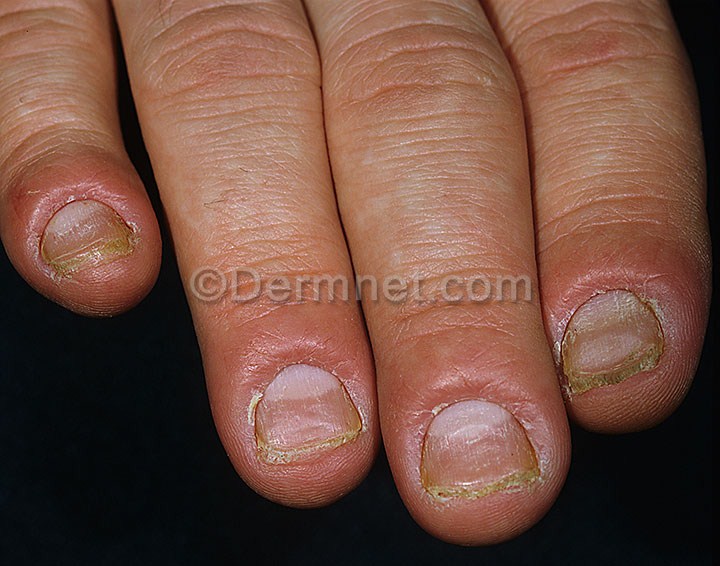
Disease: Nail Fungus and other Nail Disease